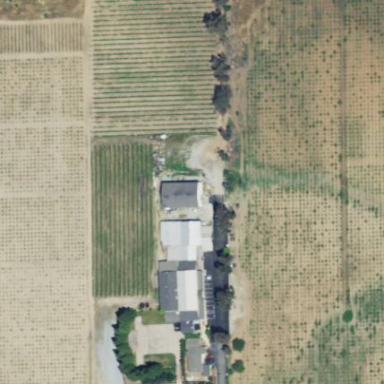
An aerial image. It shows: Vineyard where grapes are grown.